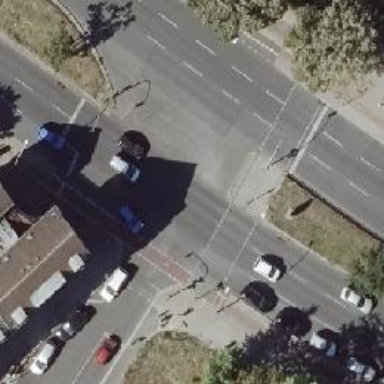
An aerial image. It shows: Footway located on traffic island.